Question: I'm not sure if this is an error or not. The code compiles fine (no warnings), but when I enter a method, a local's value (an NSMutableString) displays this content in the debugger:
'''
__NSAutoreleaseFreedObject(): release of previously deallocated object
'''

I'm not getting an exception, it looks like the contents of the string (which is not even allocated at that time) is that NSAutoReleaseFreedObject warning.
What's going on?
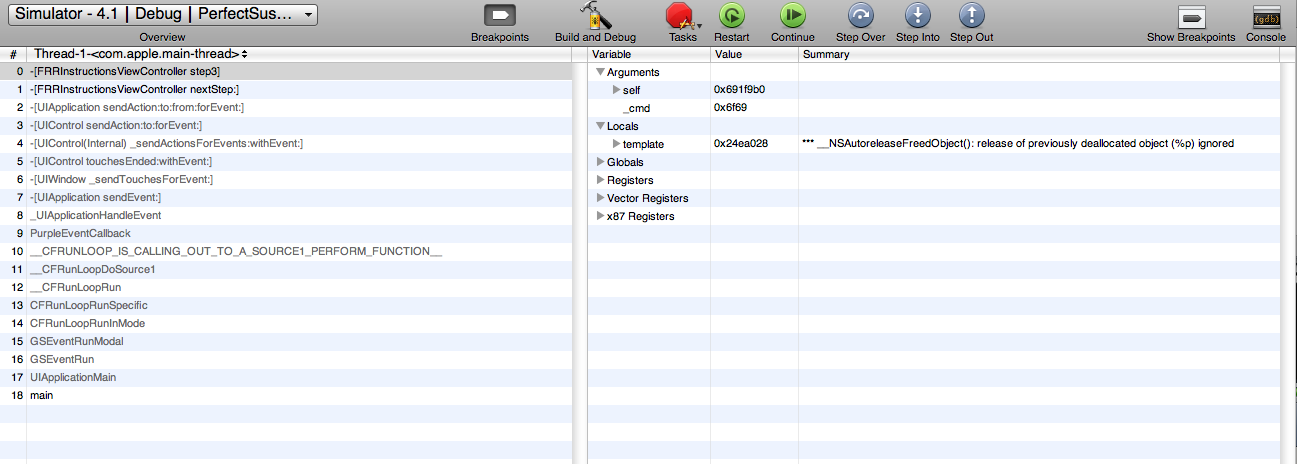
Answer: If you don't initialize a normal local variable to anything, its value is undefined -- it could be anything. In practice, it will interpret the bit pattern that happens to lie on the stack where the variable is allocated as a value of the variable's type. In this case, the "anything" that the variable contains happens to be the address of that string.